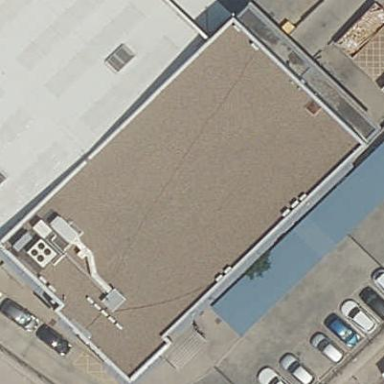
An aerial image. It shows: Part of building.